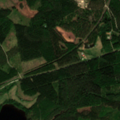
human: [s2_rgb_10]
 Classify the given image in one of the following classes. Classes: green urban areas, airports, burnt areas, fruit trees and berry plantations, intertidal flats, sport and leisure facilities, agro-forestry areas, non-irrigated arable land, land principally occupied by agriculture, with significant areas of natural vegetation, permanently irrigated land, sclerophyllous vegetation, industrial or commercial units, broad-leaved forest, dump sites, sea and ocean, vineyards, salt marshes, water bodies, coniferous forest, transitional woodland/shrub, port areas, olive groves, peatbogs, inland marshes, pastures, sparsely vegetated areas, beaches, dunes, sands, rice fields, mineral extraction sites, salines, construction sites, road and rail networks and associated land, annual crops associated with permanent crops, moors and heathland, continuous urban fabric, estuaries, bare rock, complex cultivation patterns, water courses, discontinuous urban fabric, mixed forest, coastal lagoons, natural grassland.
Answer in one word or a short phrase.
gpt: coniferous forest, mixed forest, water bodies